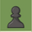
Piece: bP